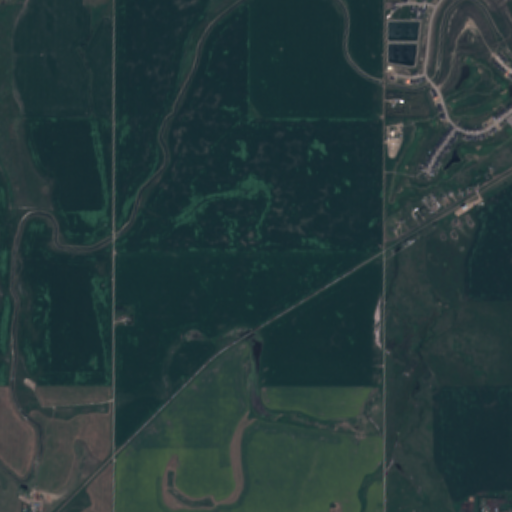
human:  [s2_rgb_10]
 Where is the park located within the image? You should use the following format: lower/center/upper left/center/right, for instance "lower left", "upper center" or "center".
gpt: The park is located in the upper right of the image.
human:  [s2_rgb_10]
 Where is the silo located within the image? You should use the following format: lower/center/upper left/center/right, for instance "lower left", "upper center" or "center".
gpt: The silo is located in the center right of the image.
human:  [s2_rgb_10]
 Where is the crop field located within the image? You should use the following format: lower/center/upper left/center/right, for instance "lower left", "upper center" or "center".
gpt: There is no crop field in the image.